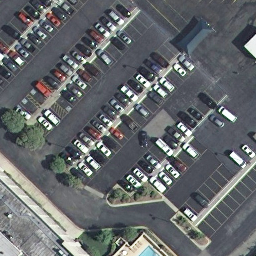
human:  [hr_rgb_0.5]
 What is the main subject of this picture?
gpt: parking lot